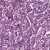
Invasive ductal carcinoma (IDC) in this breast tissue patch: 1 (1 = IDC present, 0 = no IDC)